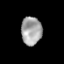
Tissue: prostate
Cell type: T cells
Senescence score: 0.3162
Nuclear area (px): 566
Mean DAPI intensity: 164.855